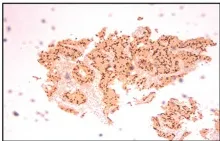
(D) Positive for PAX8 (x200).
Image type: pathology (immunostaining)